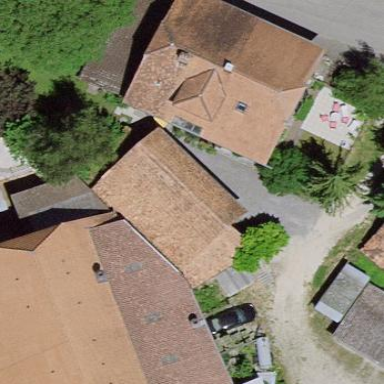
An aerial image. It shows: View of roof of building.